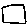
Label: square